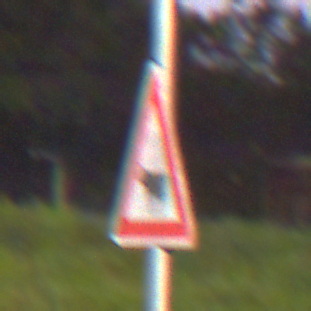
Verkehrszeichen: ViehtriebRechts
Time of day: Night
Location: Outdoor (Suburban)
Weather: PartlyCloudy
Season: NotSpecified
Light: Artificial